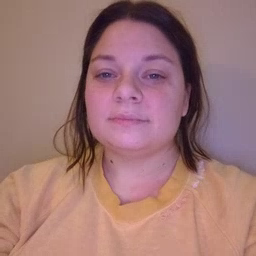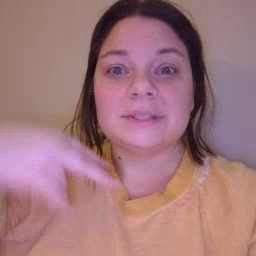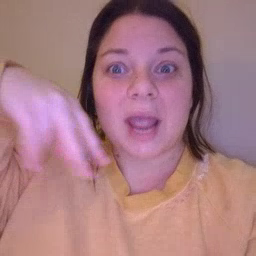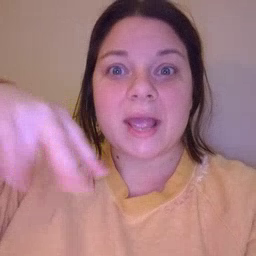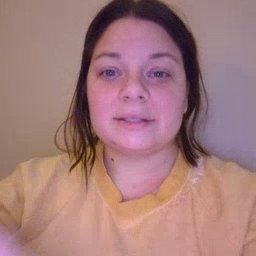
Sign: dance